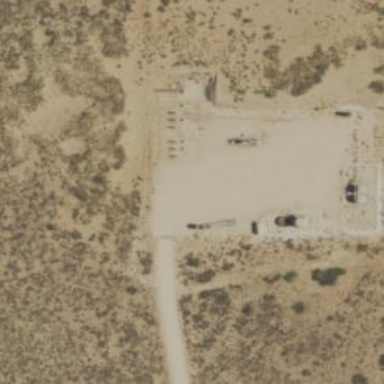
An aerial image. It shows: Petroleum well that is man-made.